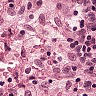
Metastatic tissue present: no